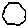
Label: hexagon